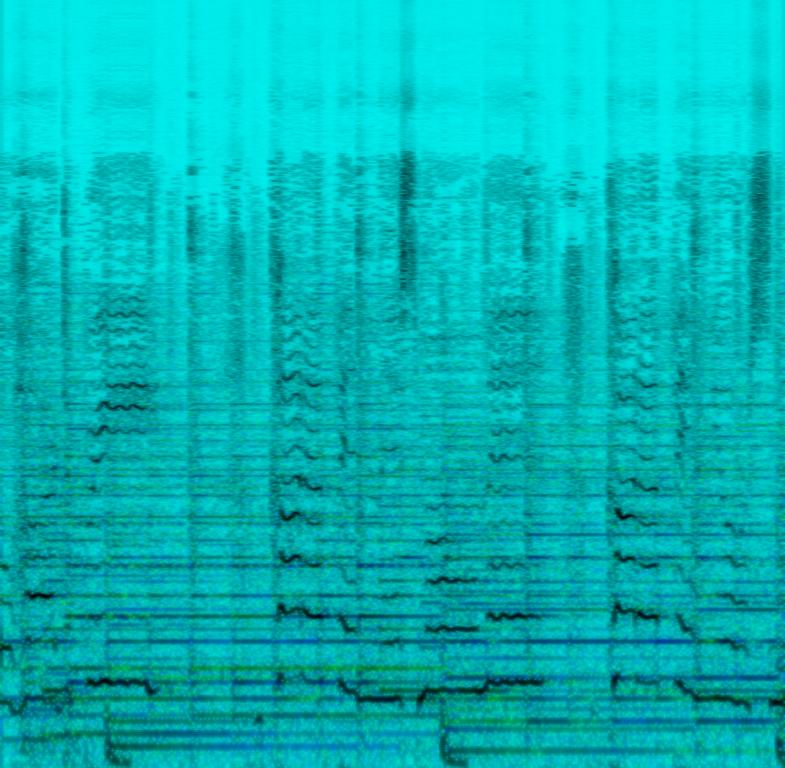
The low quality recording features a ballad song sung by passionate female vocalists over groovy, mellow piano chords and shimmering shakers and tambourine. It sounds emotional and heartfelt - like something you would sing to your partner, out of love.